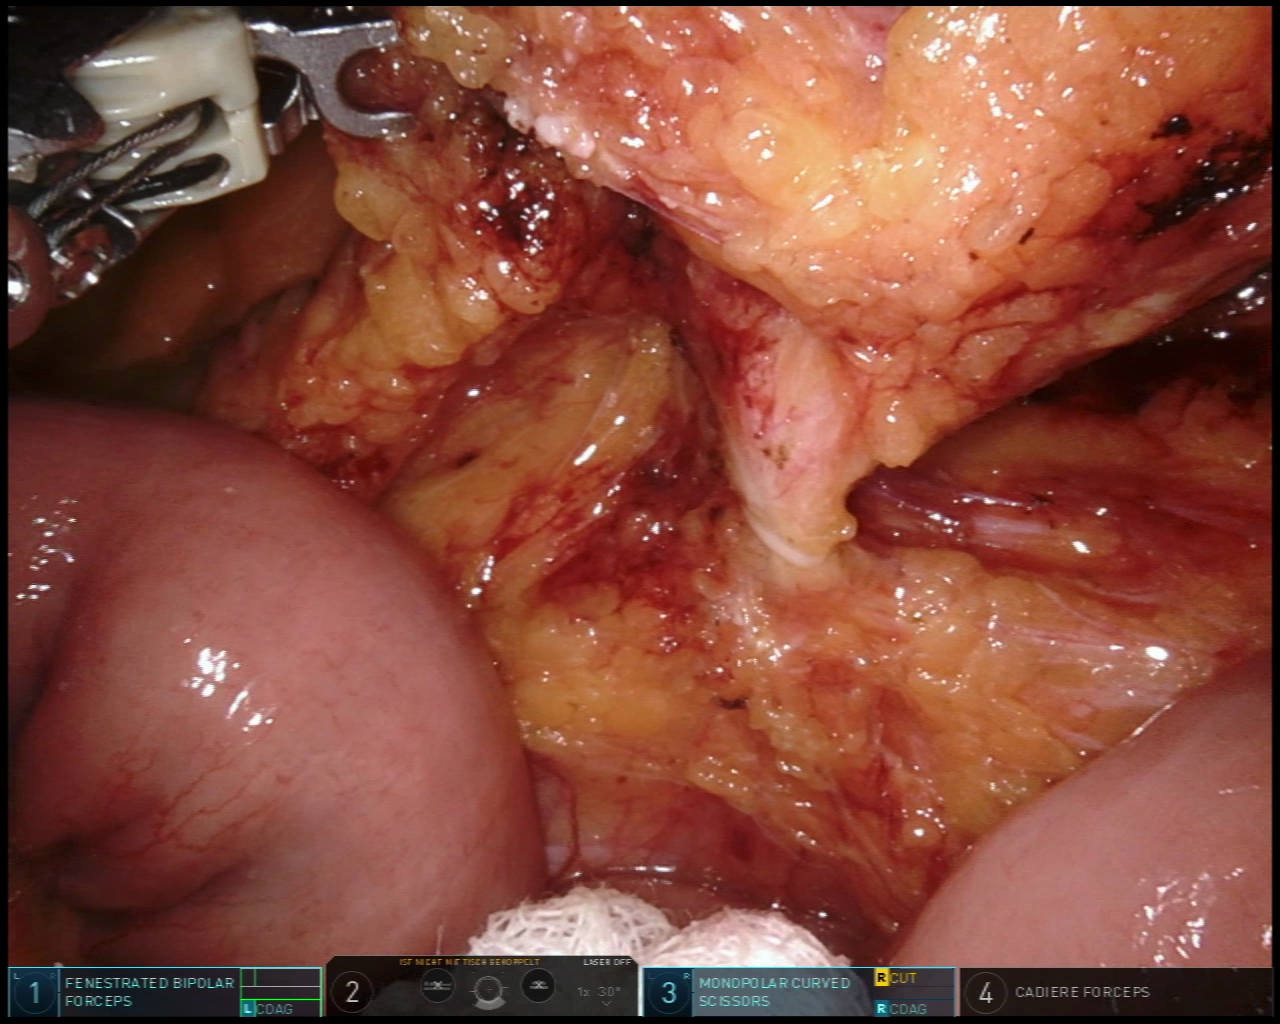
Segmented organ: inferior_mesenteric_artery
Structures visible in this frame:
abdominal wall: no
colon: no
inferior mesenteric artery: yes
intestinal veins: no
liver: no
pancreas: no
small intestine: yes
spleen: no
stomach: no
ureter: no
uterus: no
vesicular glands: no